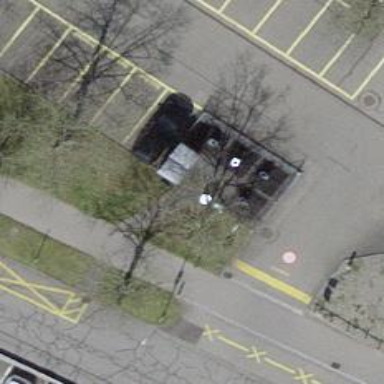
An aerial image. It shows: Recycling container at amenity designated for recycling.